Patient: sex M, age 35
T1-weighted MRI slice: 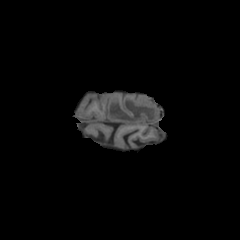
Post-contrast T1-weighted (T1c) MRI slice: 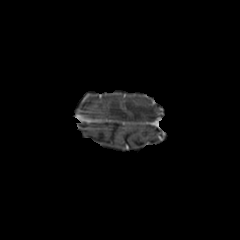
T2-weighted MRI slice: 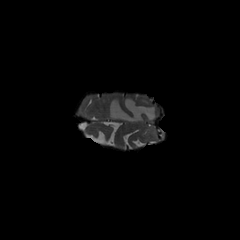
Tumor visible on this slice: yes
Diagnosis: Glioblastoma, IDH-wildtype
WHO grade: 4